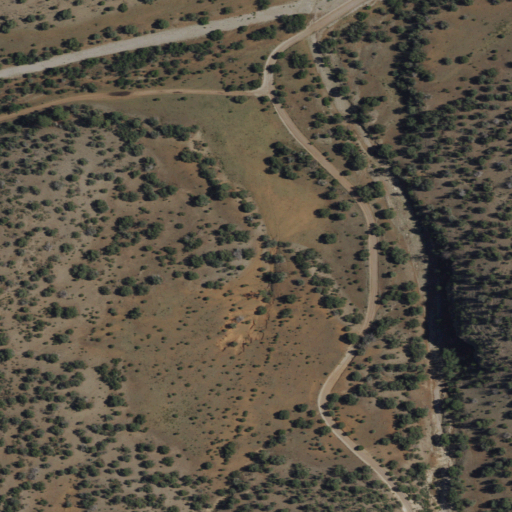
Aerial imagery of valley in New Mexico named Mule Canyon containing shrub, evergreen forest, open development, low intensity development, and medium intensity development